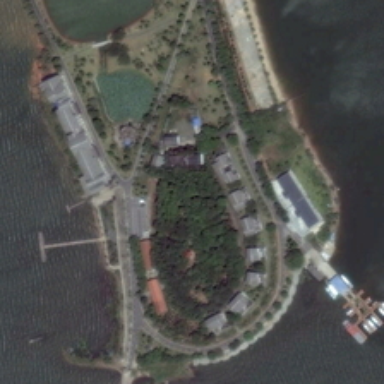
A resort with many green trees and some buildings is semi-surrounded by water .